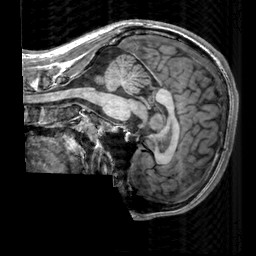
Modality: T1w
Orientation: sagittal
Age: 24
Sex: male
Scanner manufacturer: siemens
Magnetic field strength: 3 T
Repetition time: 2.3 s
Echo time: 0.00303 s